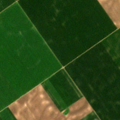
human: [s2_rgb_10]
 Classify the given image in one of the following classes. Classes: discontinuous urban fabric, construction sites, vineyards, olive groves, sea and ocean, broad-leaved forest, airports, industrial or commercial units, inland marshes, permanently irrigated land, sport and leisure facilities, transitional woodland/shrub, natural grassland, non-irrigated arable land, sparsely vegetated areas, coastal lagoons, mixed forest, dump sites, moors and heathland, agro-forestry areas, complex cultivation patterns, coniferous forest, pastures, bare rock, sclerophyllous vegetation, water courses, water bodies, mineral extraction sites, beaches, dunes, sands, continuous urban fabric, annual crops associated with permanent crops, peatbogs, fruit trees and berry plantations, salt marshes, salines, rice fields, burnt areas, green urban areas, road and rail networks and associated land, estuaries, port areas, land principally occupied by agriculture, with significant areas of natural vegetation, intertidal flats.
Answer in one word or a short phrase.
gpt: non-irrigated arable land